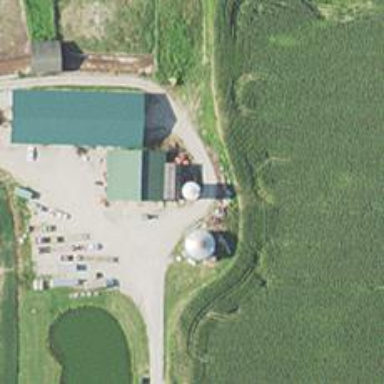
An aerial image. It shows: Silo.